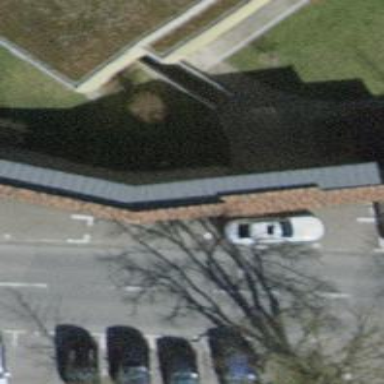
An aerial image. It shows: City wall in the picture.